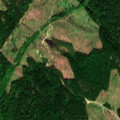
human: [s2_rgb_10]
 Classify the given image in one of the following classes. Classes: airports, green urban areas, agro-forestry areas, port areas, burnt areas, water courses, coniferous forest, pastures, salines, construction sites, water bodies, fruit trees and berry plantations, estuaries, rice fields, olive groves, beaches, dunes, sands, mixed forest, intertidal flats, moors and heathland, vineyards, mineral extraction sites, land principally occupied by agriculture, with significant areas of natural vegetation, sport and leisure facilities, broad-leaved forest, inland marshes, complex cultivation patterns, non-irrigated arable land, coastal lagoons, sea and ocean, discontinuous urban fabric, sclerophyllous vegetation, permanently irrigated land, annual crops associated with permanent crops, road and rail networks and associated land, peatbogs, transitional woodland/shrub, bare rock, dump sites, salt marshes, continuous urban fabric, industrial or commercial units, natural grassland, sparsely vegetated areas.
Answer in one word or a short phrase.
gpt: coniferous forest, mixed forest